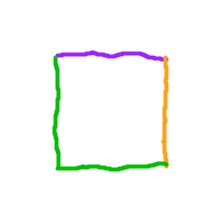
Shape: square